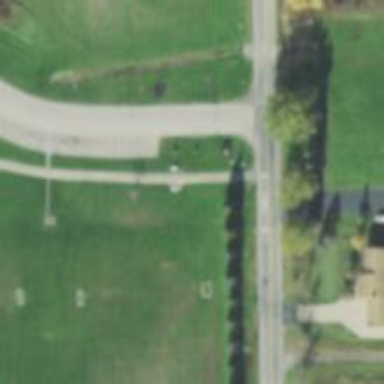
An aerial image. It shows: Shared cycleway for cyclists and pedestrians.